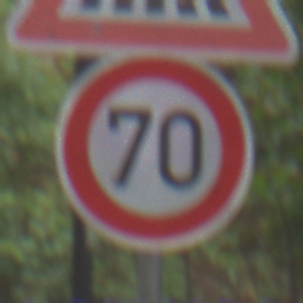
Verkehrszeichen: Geschwindigkeit70
Zusatzzeichen oben: FussgaengerueberwegRechts
Umgebung: Outdoor, Urban
Tageszeit: MorningAfternoon
Wetter: Overcast
Licht: Natural
Jahreszeit: NotSpecified
Kontrast: LowContrast